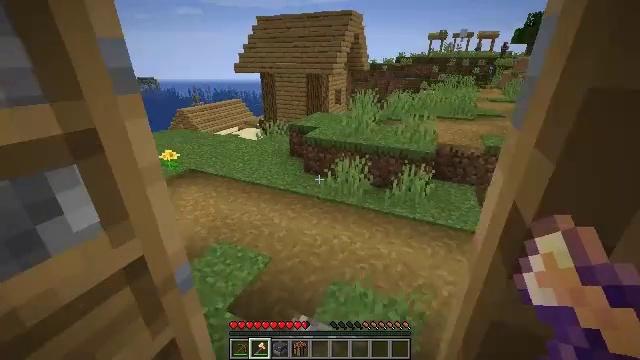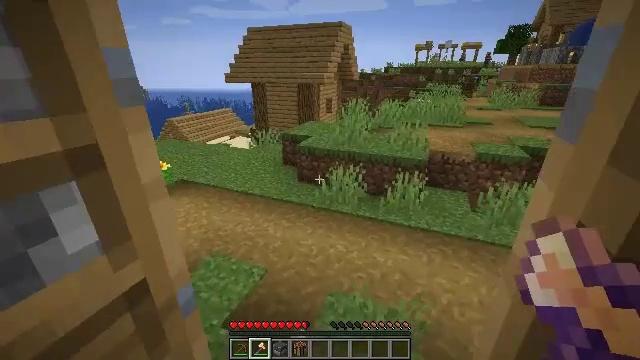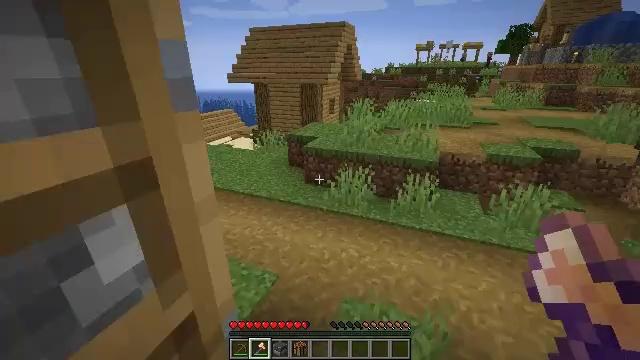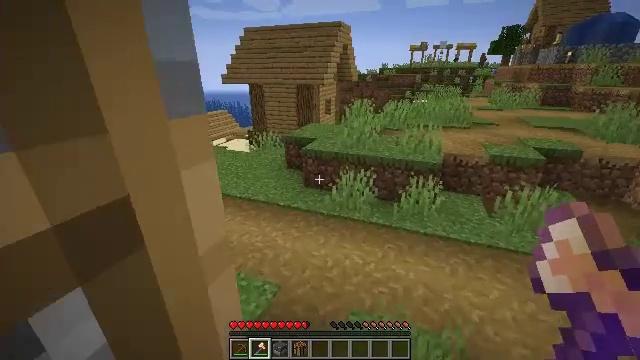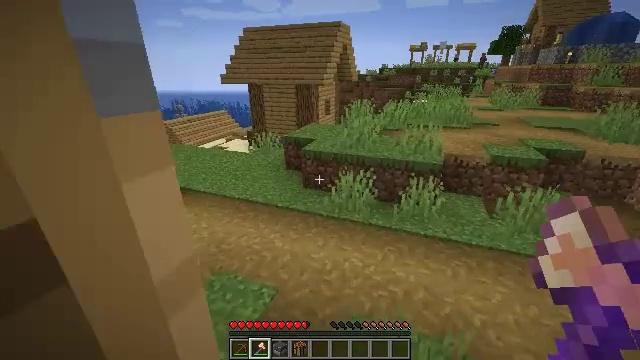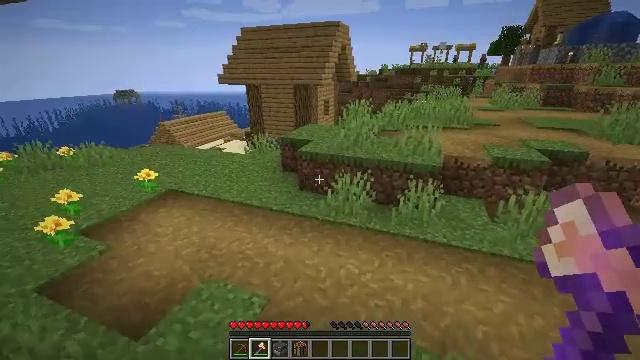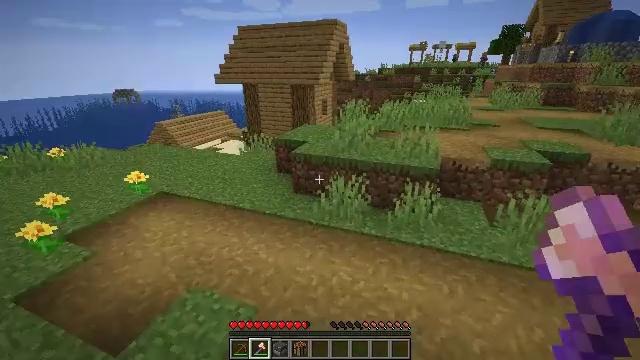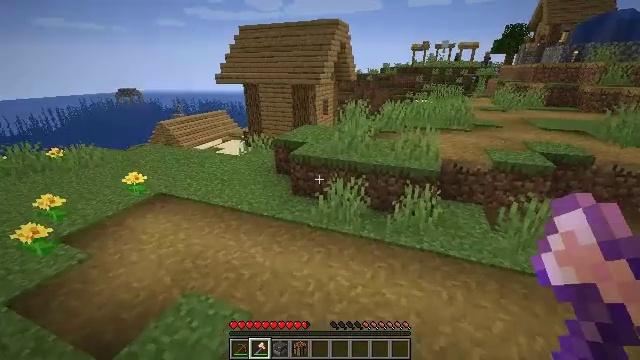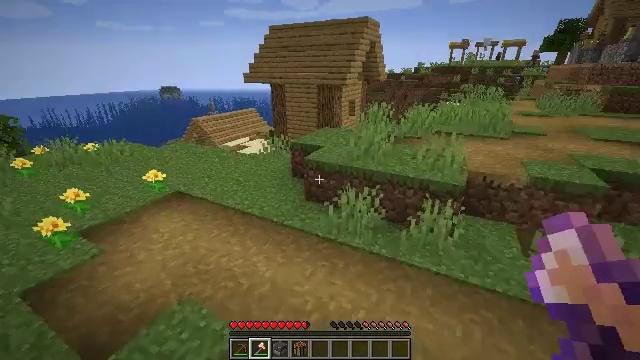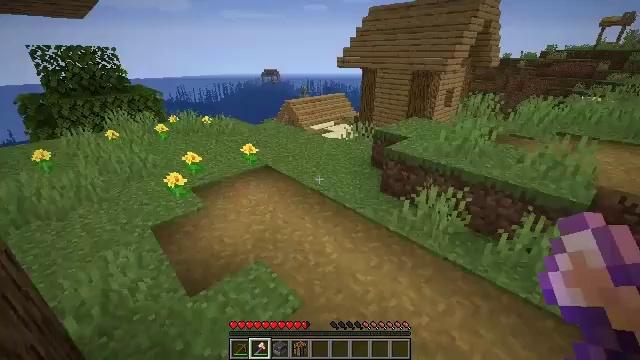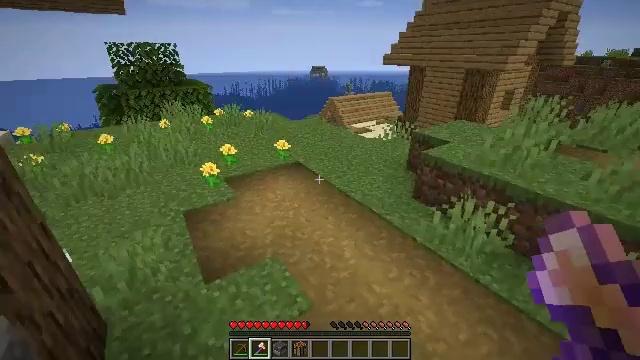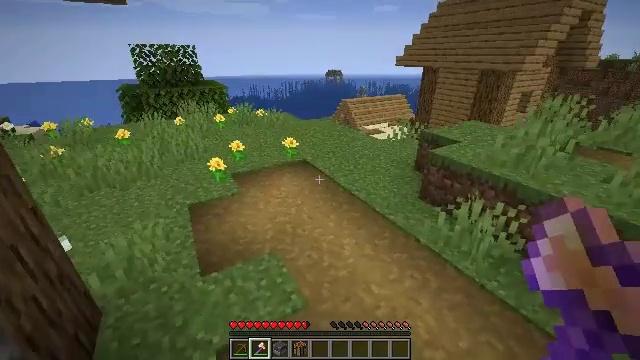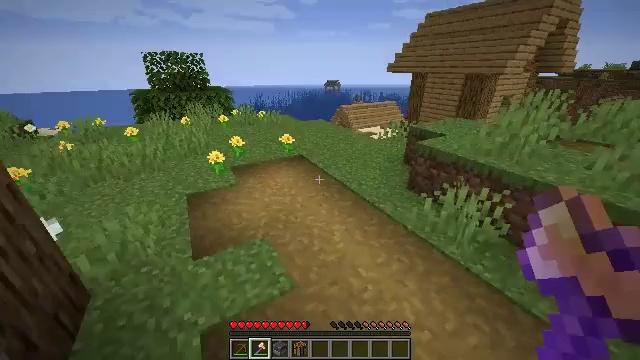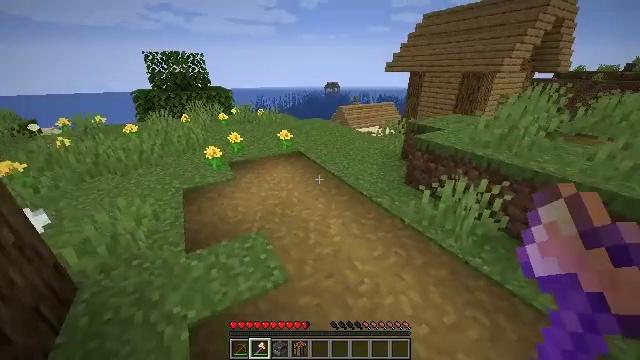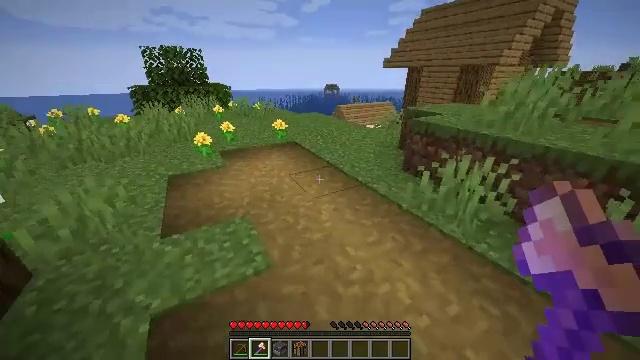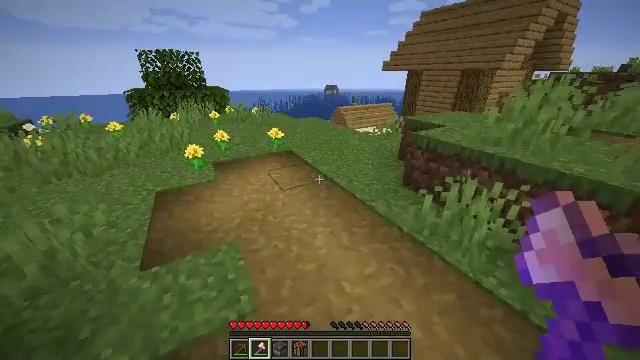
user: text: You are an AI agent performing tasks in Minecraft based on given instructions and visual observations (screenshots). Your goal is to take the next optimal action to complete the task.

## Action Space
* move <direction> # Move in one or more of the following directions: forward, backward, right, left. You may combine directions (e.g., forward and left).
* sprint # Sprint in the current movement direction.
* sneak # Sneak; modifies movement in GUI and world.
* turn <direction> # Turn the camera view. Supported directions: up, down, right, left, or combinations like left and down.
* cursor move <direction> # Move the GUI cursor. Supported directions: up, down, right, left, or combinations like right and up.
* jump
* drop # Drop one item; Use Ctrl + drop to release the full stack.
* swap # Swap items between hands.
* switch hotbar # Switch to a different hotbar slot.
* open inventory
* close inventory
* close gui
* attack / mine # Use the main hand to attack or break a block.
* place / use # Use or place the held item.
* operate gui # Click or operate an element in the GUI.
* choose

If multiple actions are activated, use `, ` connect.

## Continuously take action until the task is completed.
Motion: motion action
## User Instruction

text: Mine the blast furnace.
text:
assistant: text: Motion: move forward and move left, turn right and up
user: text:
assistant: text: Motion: move forward and move left
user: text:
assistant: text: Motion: move forward, turn right
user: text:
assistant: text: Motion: move forward
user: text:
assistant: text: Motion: move forward and move right
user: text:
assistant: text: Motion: move forward and move right
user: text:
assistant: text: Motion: move forward and move right
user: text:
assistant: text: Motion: move forward and move right, turn left
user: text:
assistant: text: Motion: move forward and move right, turn left and down
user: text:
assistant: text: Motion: move forward and move right, sprint, turn left
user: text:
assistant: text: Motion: move forward, sprint, turn left
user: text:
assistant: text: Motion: move forward, sprint
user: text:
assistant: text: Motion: move forward, sprint, jump
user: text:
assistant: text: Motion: move forward, jump
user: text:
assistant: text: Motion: move forward, jump
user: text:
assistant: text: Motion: move forward, jump
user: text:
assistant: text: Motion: move forward, jump
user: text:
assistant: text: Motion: move forward, jump
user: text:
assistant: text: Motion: move forward, jump
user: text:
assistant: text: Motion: move forward, turn right, jump
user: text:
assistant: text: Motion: move forward, turn right and up, jump
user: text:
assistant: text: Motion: move forward, turn right and up, jump
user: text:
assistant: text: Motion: move forward
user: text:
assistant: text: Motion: move forward
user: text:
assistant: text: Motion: move forward
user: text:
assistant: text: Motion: move forward, turn right, jump
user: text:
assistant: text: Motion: move forward, turn right, jump
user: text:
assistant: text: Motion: move forward, turn right, jump
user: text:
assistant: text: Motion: move forward, turn right, jump
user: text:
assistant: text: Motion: move forward and move right, jump